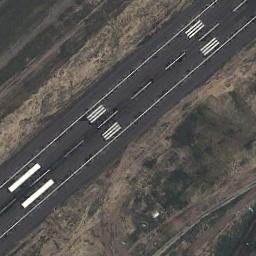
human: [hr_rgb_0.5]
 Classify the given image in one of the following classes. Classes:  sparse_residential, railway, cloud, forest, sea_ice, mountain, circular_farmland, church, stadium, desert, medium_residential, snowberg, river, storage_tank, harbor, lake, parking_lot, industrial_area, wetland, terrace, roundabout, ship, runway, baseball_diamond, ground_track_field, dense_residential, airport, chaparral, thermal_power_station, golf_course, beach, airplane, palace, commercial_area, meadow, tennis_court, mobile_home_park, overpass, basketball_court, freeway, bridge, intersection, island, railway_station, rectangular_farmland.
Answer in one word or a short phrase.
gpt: runway